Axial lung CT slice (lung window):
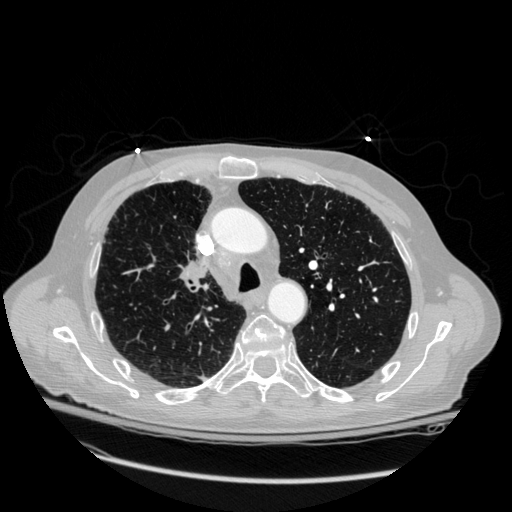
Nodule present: no